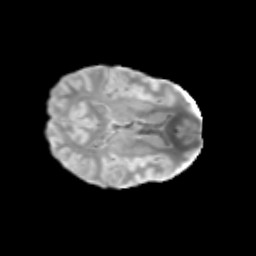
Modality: T2w
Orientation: axial
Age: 13
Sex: female
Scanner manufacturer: siemens
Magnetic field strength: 3 T
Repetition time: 3.8 s
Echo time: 0.07 s